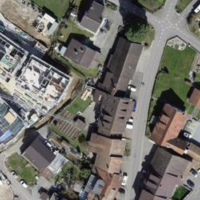
EUNIS habitat code: 54
Species observed at this site:
Beta vulgaris